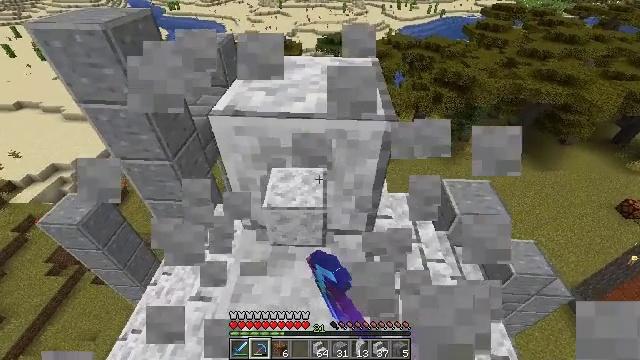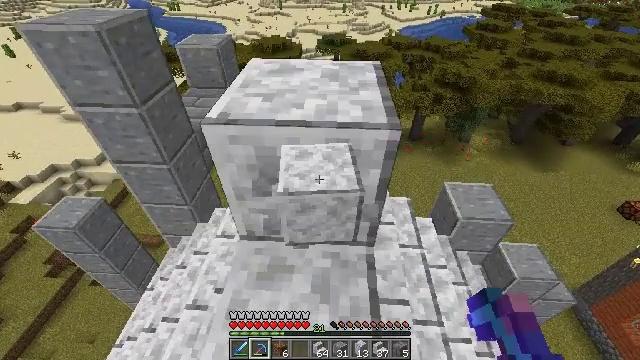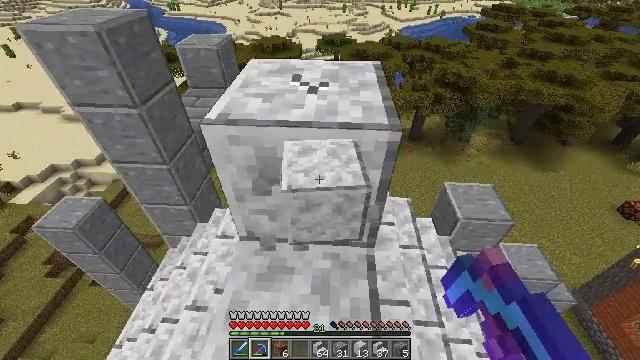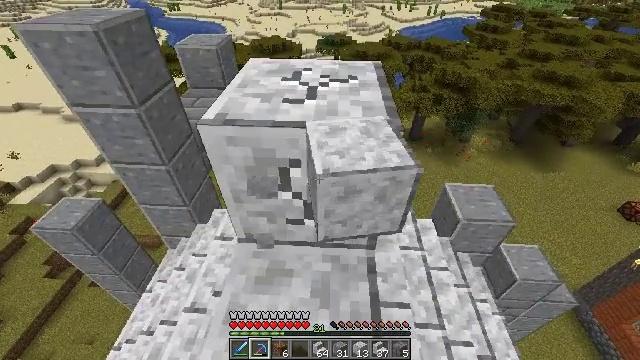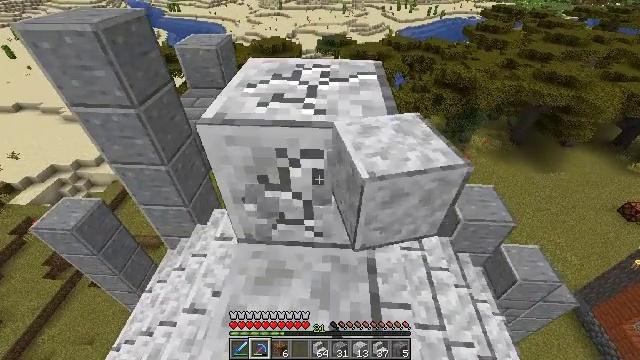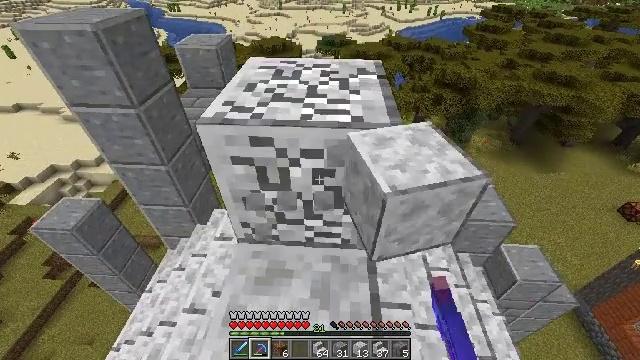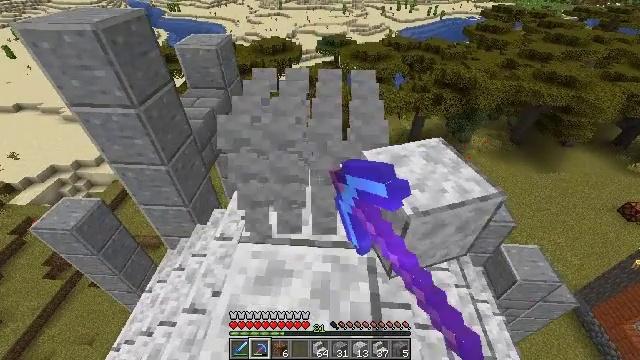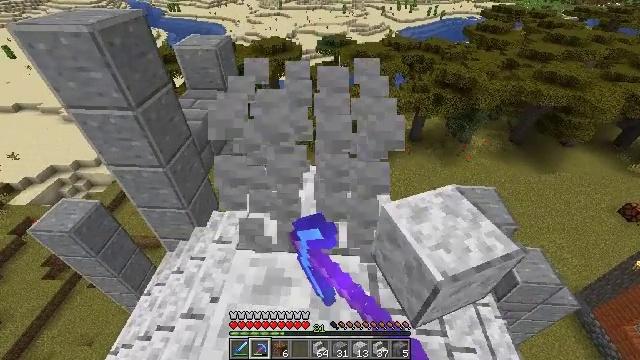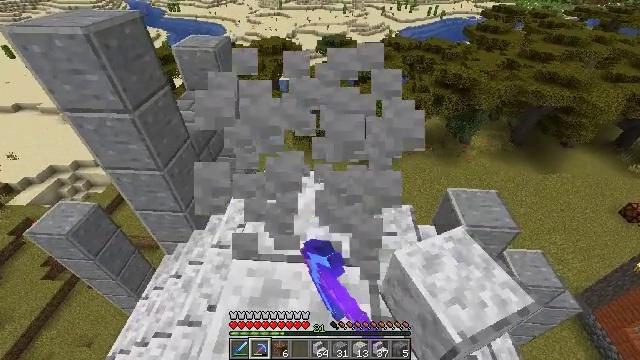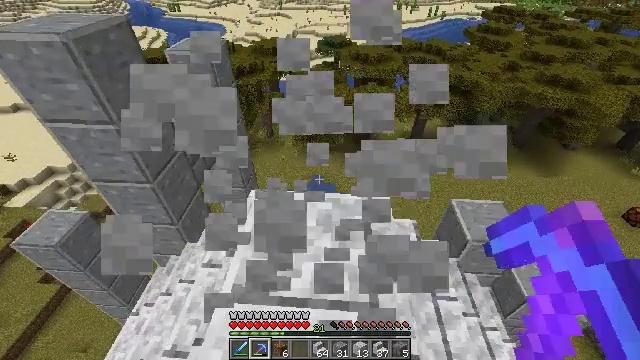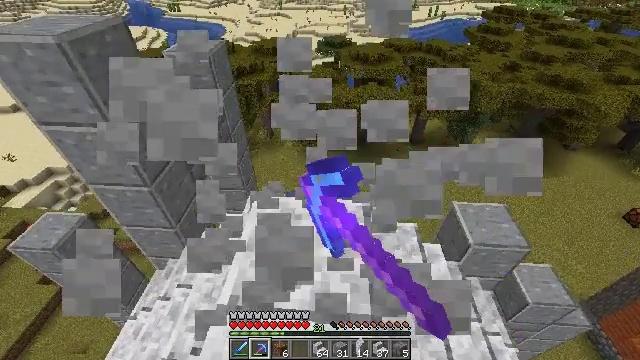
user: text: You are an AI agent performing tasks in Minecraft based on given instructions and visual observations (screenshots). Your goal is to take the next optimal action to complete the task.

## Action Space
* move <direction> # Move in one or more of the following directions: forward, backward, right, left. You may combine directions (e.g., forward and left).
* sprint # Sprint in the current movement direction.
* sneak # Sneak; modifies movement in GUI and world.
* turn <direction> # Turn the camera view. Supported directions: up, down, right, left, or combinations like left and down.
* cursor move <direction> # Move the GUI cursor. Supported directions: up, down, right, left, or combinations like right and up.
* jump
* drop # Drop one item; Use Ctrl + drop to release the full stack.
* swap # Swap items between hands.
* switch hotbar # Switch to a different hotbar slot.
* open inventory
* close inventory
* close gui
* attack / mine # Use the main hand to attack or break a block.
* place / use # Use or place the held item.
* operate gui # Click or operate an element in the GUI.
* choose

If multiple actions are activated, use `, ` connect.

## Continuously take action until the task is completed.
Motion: motion action
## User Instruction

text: Retrieve polished diorite from the environment.
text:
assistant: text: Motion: attack / mine
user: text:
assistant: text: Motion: attack / mine
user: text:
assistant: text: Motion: attack / mine
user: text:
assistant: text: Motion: attack / mine
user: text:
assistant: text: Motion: attack / mine
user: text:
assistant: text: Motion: attack / mine
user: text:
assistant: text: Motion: move forward, attack / mine
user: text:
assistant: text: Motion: move forward, attack / mine
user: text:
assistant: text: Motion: move forward, attack / mine
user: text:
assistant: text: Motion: no_op
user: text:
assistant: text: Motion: no_op